Field crop: maize
Growth stage: 2
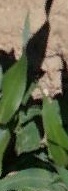
Species: maize